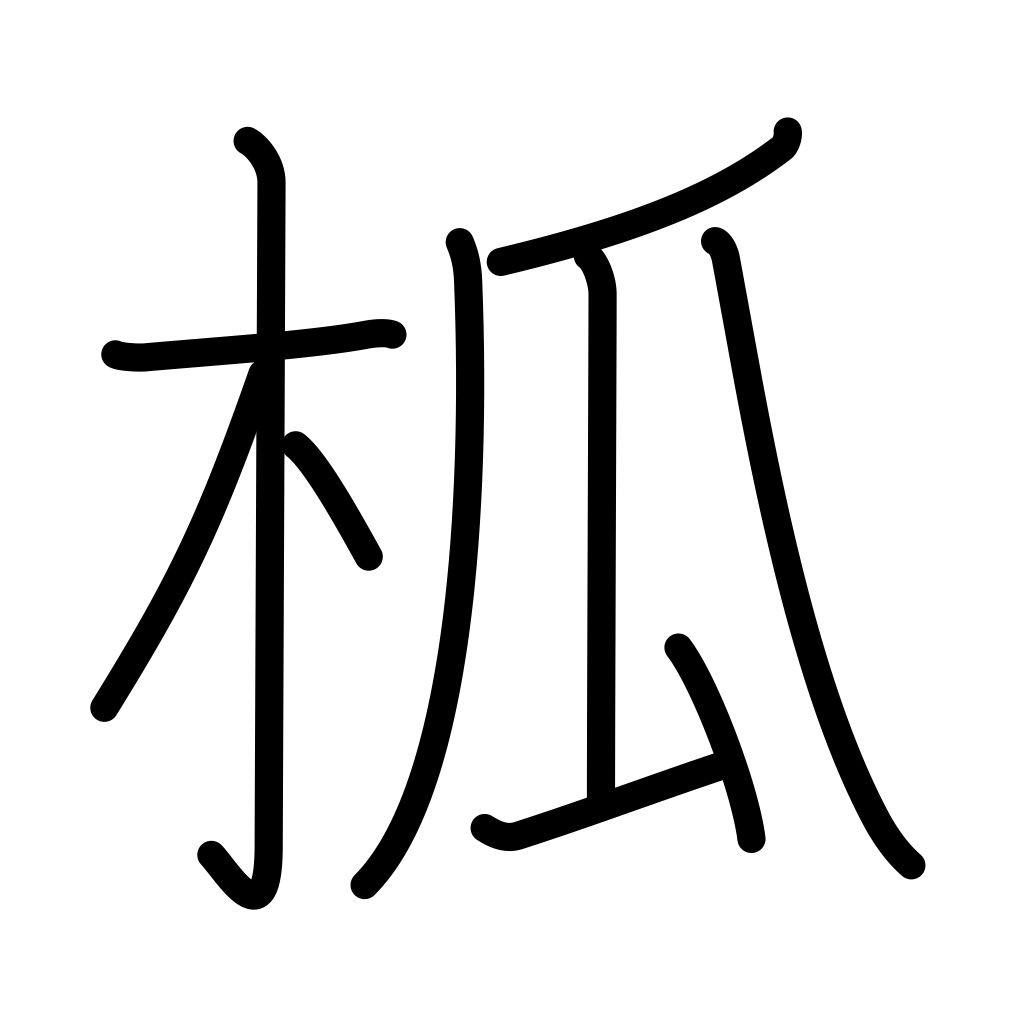
Meaning: corner, spire, goblet, winecup